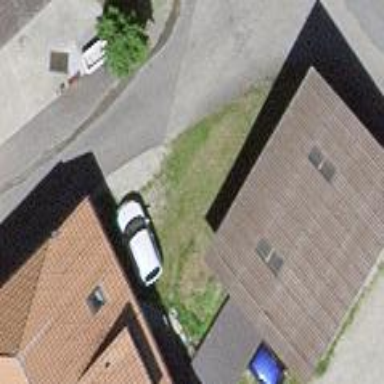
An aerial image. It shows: Shed.